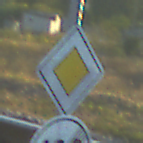
Verkehrszeichen: Vorfahrtsstrasse
Zusatzzeichen unten: EndeGeschwindigkeit100
Umgebung: Outdoor, RoadRail
Tageszeit: SunriseSunset
Wetter: Clear
Licht: Natural
Jahreszeit: NotSpecified
Kontrast: HighContrast